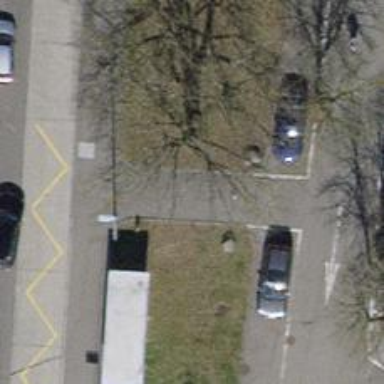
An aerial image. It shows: Bollard barrier.